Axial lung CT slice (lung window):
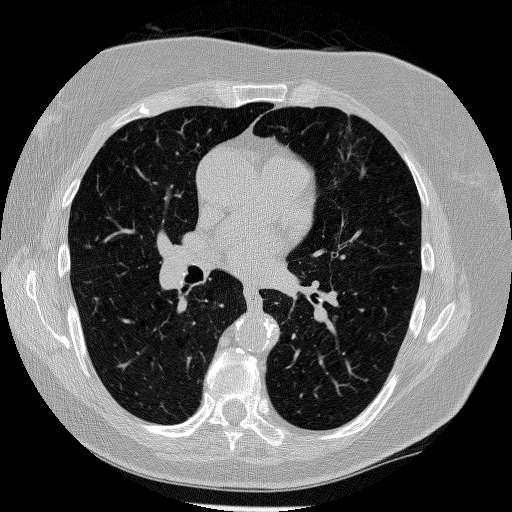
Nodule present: no